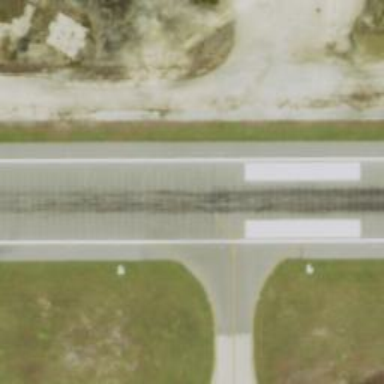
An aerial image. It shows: View of taxiway at the airport.